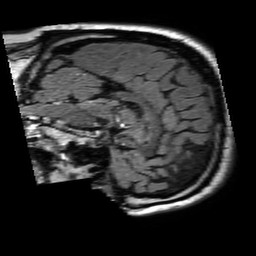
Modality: FLAIR
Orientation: sagittal
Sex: male
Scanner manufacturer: philips
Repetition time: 11 s
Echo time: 0.125 s